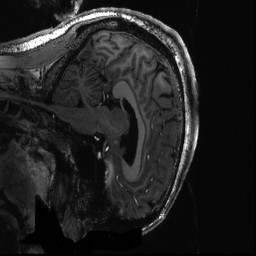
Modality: T1w
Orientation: sagittal
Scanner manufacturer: siemens
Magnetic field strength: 6.98 T
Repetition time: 2.6 s
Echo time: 0.00343 s